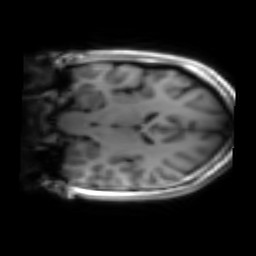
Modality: inplaneT1
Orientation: coronal
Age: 22
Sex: female
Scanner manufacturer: siemens
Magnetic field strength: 3 T
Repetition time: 1.2 s
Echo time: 0.00251 s